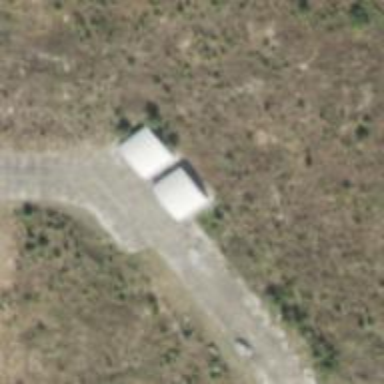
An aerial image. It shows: Concrete apron at the airport.